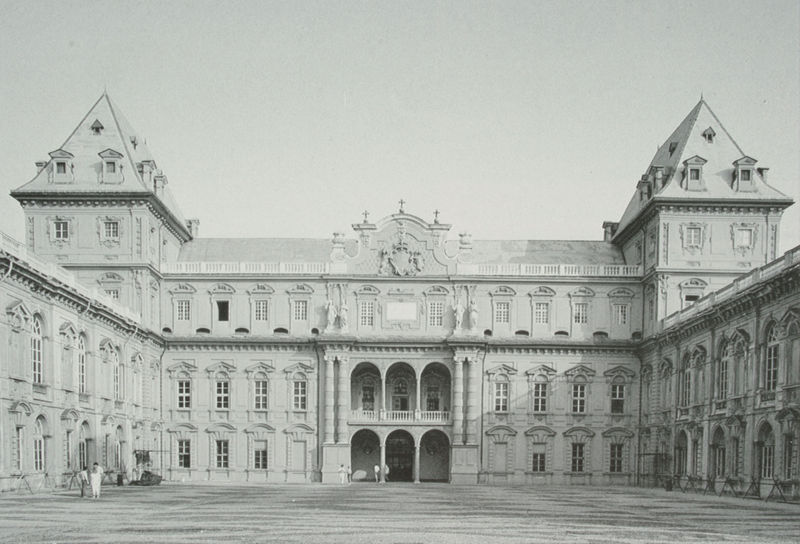
Titel: Hoffront
Künstler: Carlo di Castellamonte
Standort: Torino
Institution: Castello del Valentino
Schlagwörter: dunkel, flügel, mann, schatten, weiß, menschen, fenster, frankreich, grau, hell, licht, mitte, männer, pfeiler, schwarz, säule, säulen, tür, anlage, dach, gebäude, haus, schloss, architektur, barock, mensch, stein, brüstung, sonne, klassizismus, rokkoko, england, renaissance, turm, balkon, papier, bogen, fassade, pflaster, schule, dächer, giebel, hof, platz, besucher, figuren, rundbogen, symmetrie, ornamente, verzierung, stuck, geländer, tor, galerie, foto, fotografie, bögen, eingang, arkade, innenhof, loggia, offen, burg, medaillon, türme, palast, dachfenster, gauben, symmetrisch, schwarz weiss, arkaden, kapitelle, photo, fries, portal, wappen, sims, doppelsäulen, gesims, skulpturen, pforte, statuen, herrschaftlich, residenz, mansarde, portikus, rundbögen, viktorianisch, etagen, geschosse, zufahrt, ballustrade, gabäude, pavillon, fotographie, stockwerke, quadrat, schwar, geschoss, zinne, photografie, aufriss, etage, profanbau, seitenflügel, vorplatz, torbögen, repräsentativ, hauptportal, universität, säulem, gepflastert, gekröpft, männere, seitengebäude